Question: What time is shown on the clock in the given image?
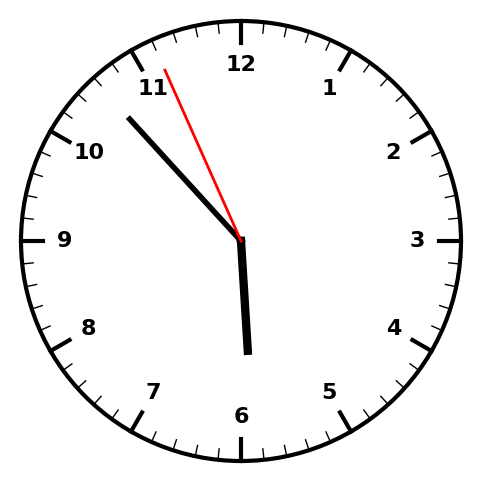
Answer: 05:52:56